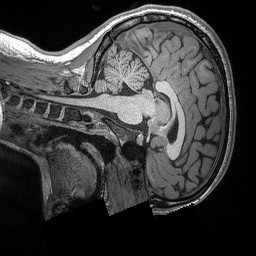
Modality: T1w
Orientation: sagittal
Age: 19
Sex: female
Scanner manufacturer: siemens
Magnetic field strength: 3 T
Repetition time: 2.17 s
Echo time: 0.00169 s